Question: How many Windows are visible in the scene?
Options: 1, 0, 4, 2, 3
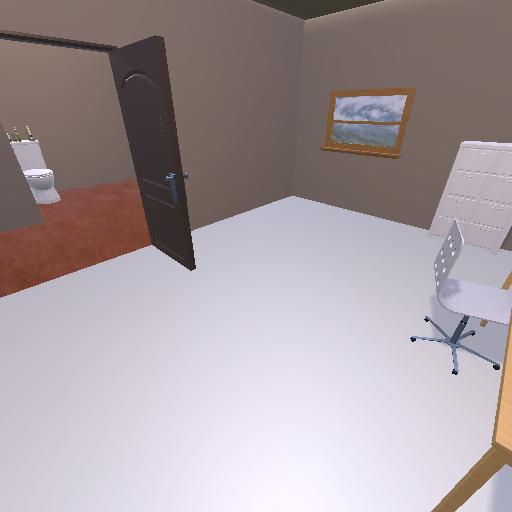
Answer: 1